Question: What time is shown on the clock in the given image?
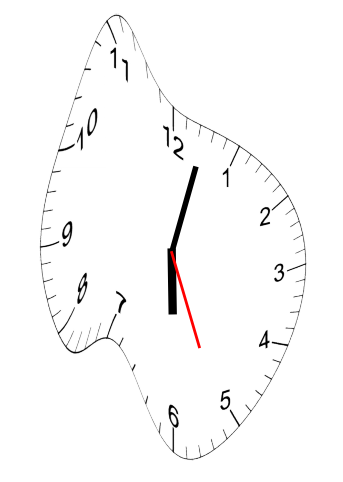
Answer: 06:02:26